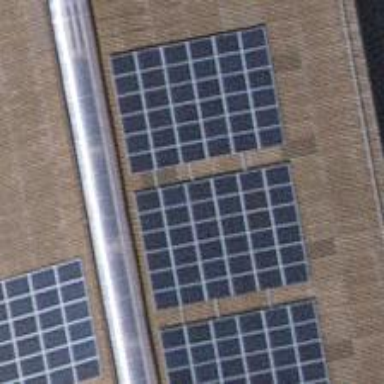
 consisting of solar photovoltaic panels."